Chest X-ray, PA view. Patient: 33 years old, sex F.
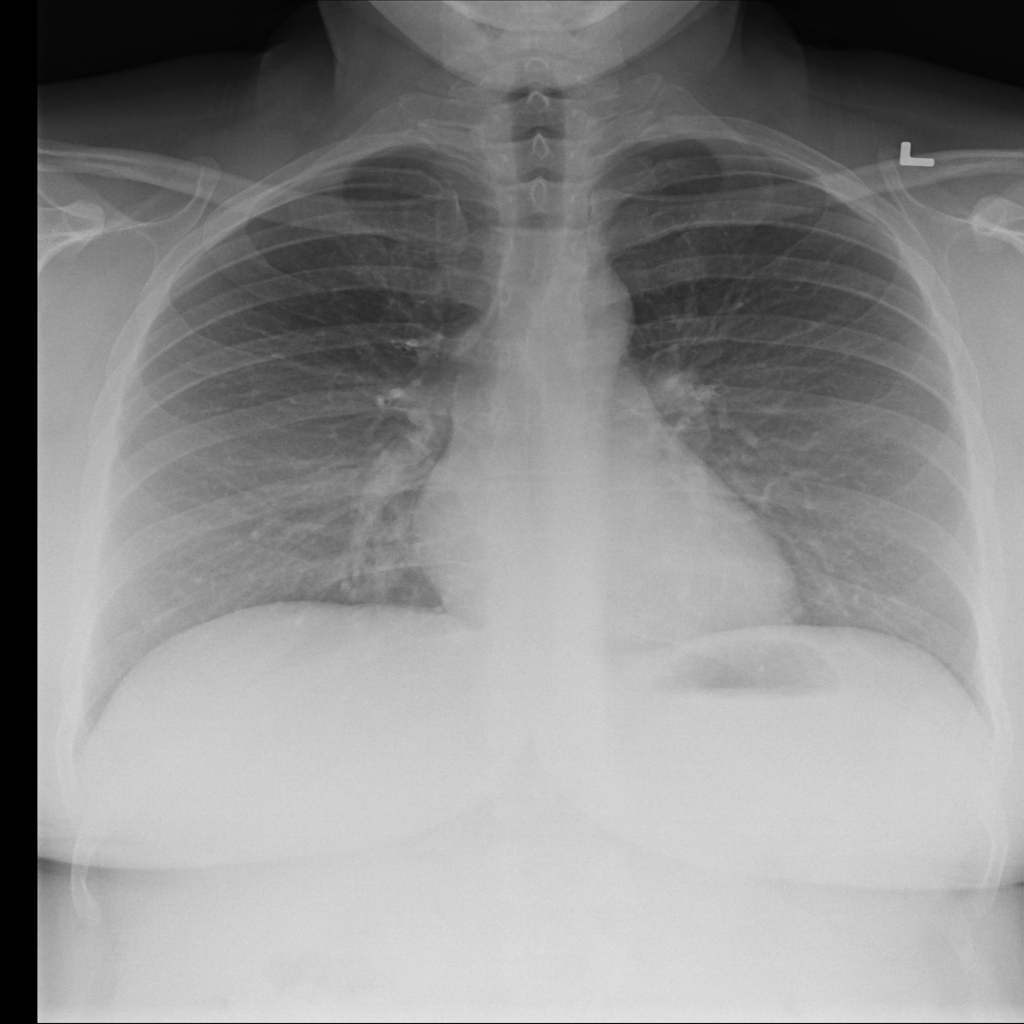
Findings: No Finding